Question: I seem to be having a separate problem from the other guy who posted something like this. The following comes when I just go to my homepage which should have a form...

Any ideas on this sort of problem?
I am using Rails 3.0.1 and Ruby 1.9.3.
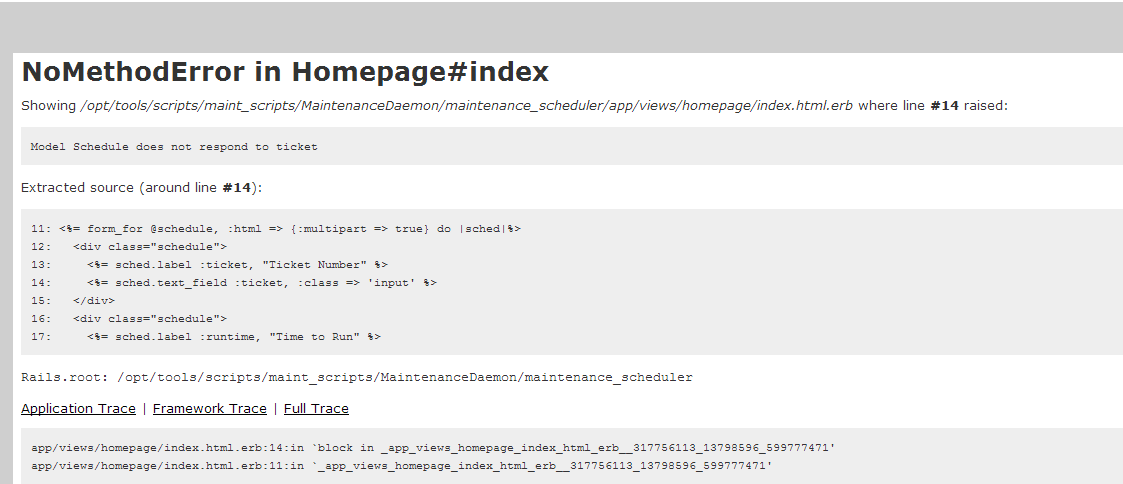
Answer: It's suggesting your schedule model doesn't have a 'ticket' method/column - does it exist? Have you run your migrates etc?